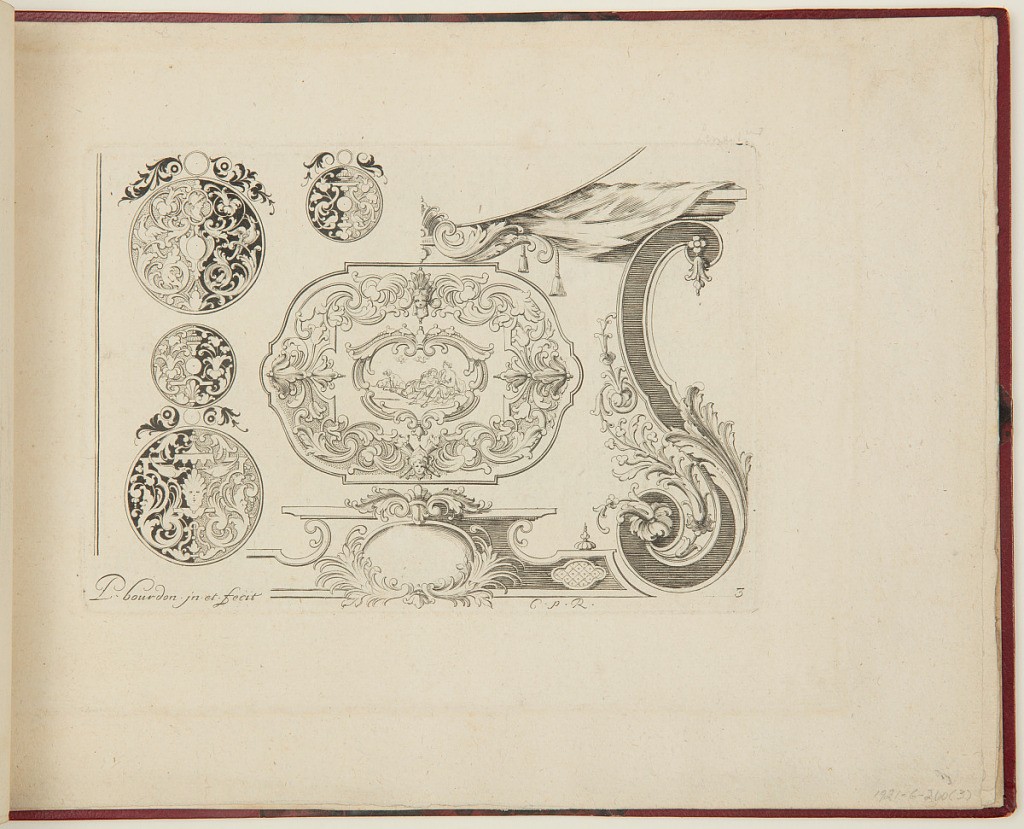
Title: Designs for a Case Cover, Roundels, and Ornament
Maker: Pierre Bourdon, French, ca. 1656 – 1708 after
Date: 1703
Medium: Etching and engraving on paper
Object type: Print
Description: An ornament print featuring roundels, a case (possibly a snuffbox), and a cartouche with grotesque motifs (intertwining scrolling leaves, foliage, human, and animal forms), with mascarons (masks), cartouches, scrolling leaves, fleurons, tassels, birds, an s-scroll, and a diaper pattern. The case cover in the center features a vignette with a seated man and woman, with dogs and birds in the sky. The plate is signed and numbered.